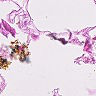
Metastatic tissue present: no